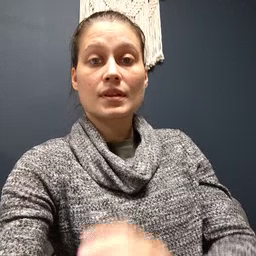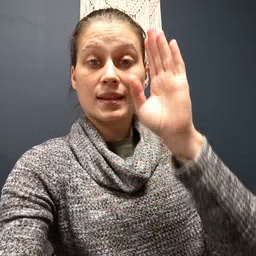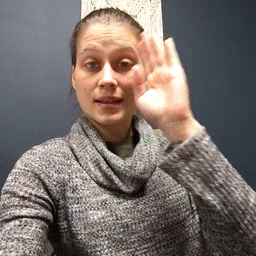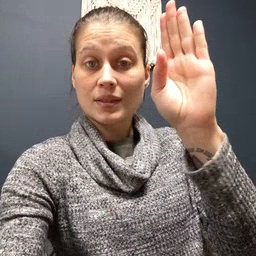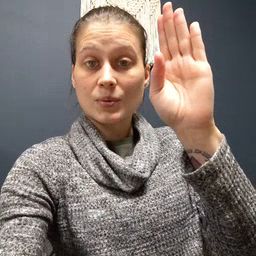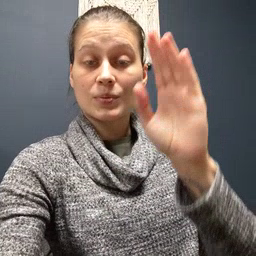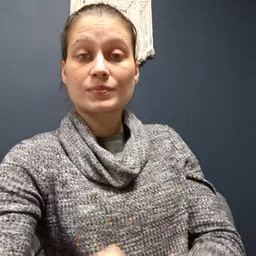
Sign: hello